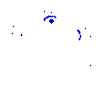
Particle: pion